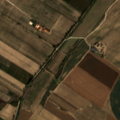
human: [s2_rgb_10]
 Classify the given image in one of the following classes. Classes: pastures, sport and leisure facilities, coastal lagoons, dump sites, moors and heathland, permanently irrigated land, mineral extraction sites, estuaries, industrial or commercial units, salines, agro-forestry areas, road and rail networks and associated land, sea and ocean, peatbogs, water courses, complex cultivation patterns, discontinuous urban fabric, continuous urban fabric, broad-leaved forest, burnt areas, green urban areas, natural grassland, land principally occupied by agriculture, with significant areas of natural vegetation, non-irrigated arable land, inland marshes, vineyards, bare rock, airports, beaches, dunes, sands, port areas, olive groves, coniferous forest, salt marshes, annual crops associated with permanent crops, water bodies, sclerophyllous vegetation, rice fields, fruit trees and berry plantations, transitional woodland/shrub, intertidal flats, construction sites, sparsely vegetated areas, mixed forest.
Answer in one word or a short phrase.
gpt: permanently irrigated land, vineyards